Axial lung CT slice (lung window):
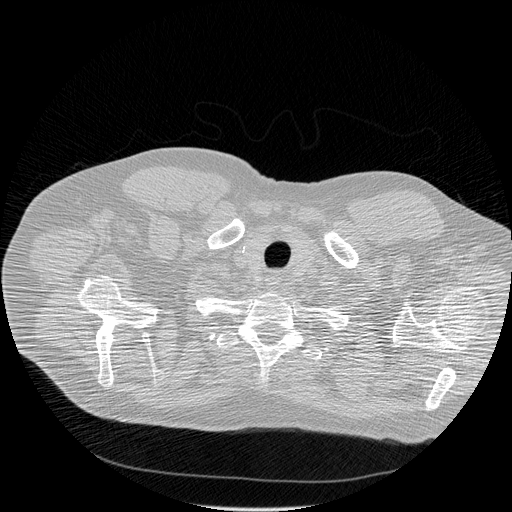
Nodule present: no